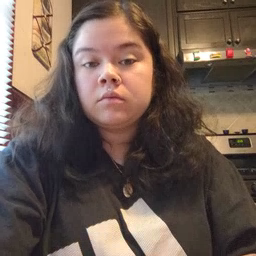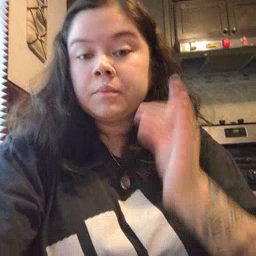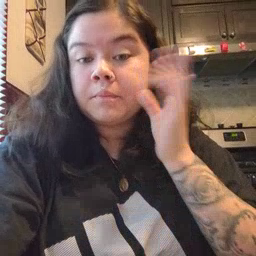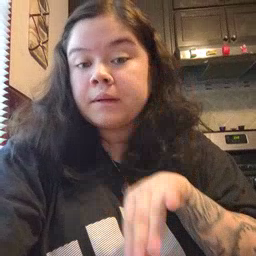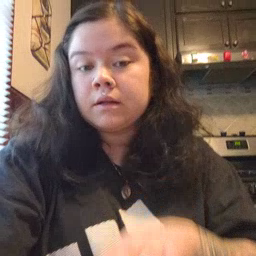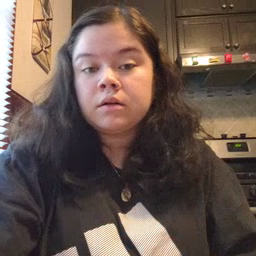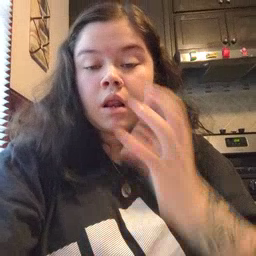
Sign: bee